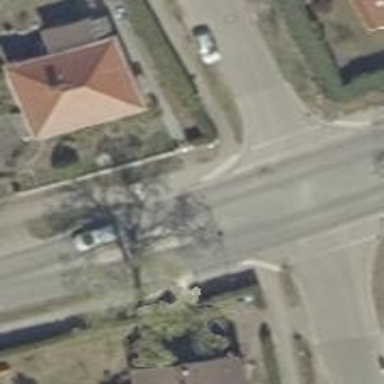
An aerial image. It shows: Asphalt footway with unmarked crossing and crossing island.